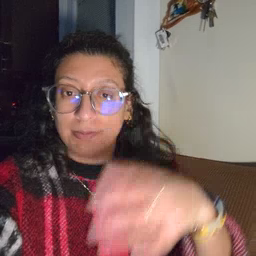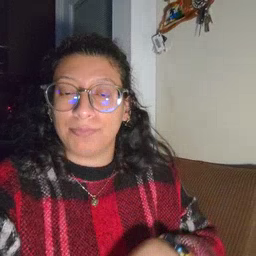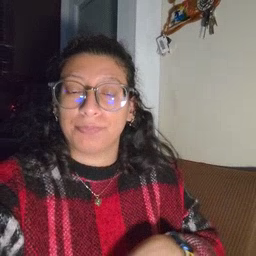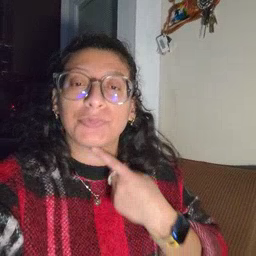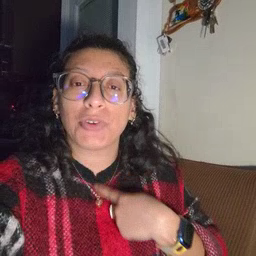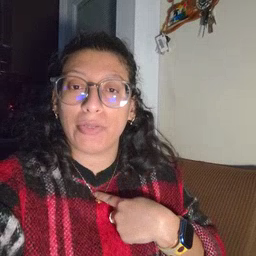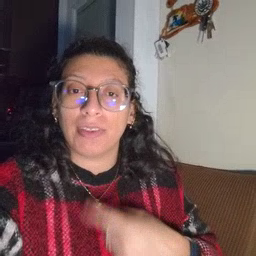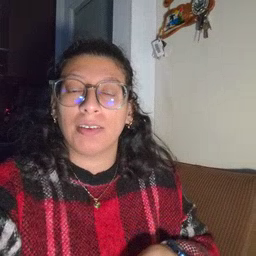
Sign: thirsty